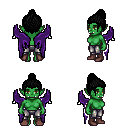
a pixel art fantasy rpg character, female body template, orc, green skin, purple wings, metal pants, black short topknot hairstyle, maroon shoes, four views (front, back, left, right), 2x2 character sprite sheet, small pixel art, hard edges, no anti-aliasing